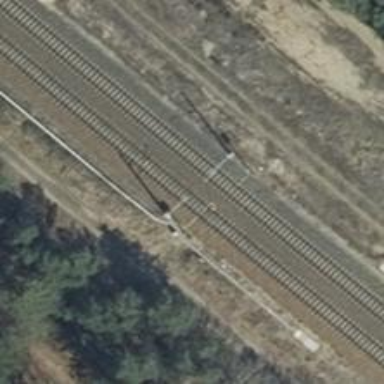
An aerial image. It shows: Light signal at railway crossing.